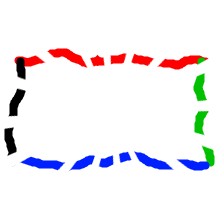
Shape: rectangle